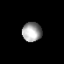
Tissue: prostate
Cell type: T cells
Senescence score: 0.7324
Nuclear area (px): 369
Mean DAPI intensity: 158.602